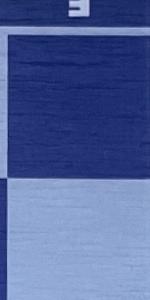
Label: Empty